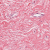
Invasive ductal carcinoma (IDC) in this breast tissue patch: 0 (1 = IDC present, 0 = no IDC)